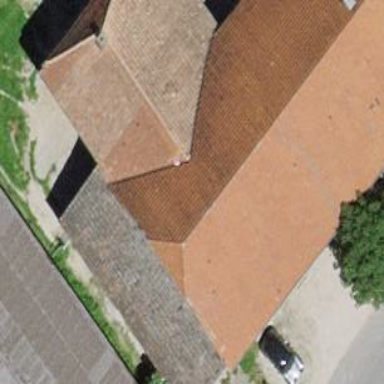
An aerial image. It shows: Farm building.